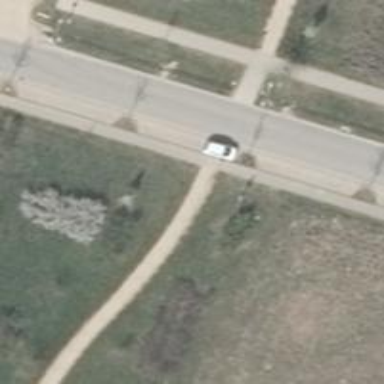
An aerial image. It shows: Sidewalk.